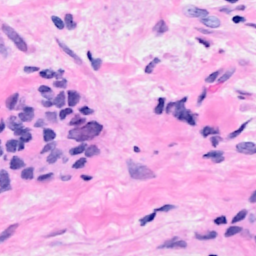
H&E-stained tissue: Breast